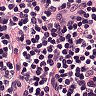
Metastatic tissue present: no